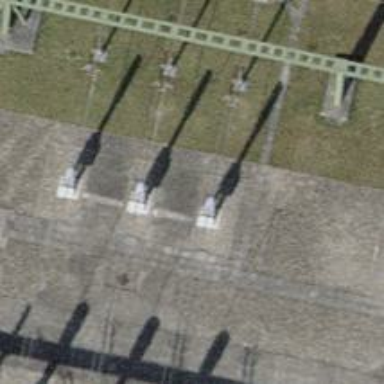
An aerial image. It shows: Insulator used in power equipment.